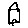
Label: house